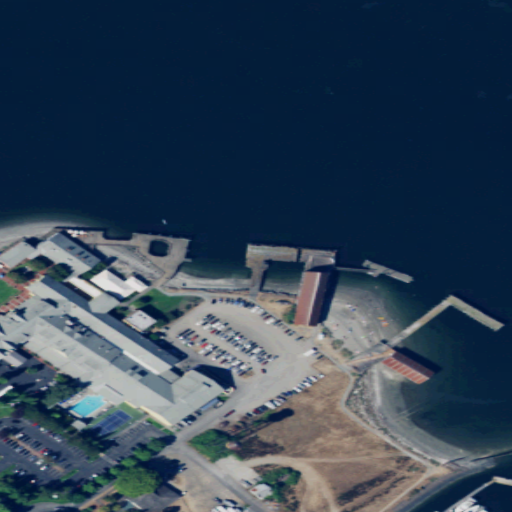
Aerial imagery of cape in Washington named Tongue Point containing open water, high intensity development, medium intensity development, grassland, barren land, low intensity development, and open development